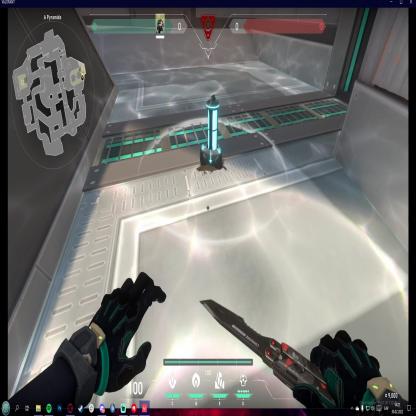
Label: planted spike